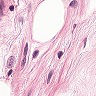
Metastatic tissue present: no